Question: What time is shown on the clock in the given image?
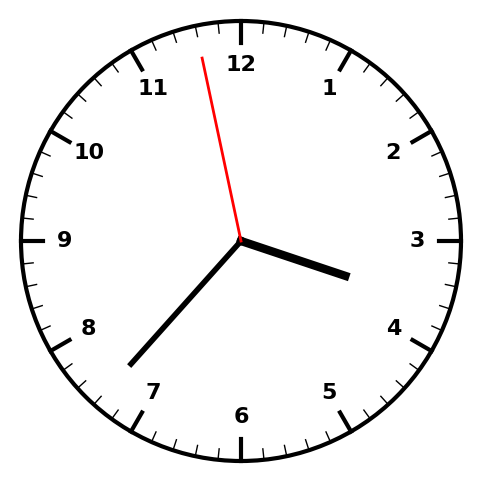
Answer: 03:36:58